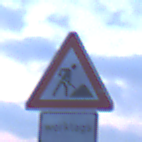
Verkehrszeichen: Arbeitsstelle
Zusatzzeichen unten: ZeitangabenMitBeschraenkungAufWochentage1
Umgebung: Outdoor, Urban
Tageszeit: Dawn
Wetter: PartlyCloudy
Licht: Natural
Jahreszeit: NotSpecified
Kontrast: LowContrast